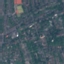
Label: Residential